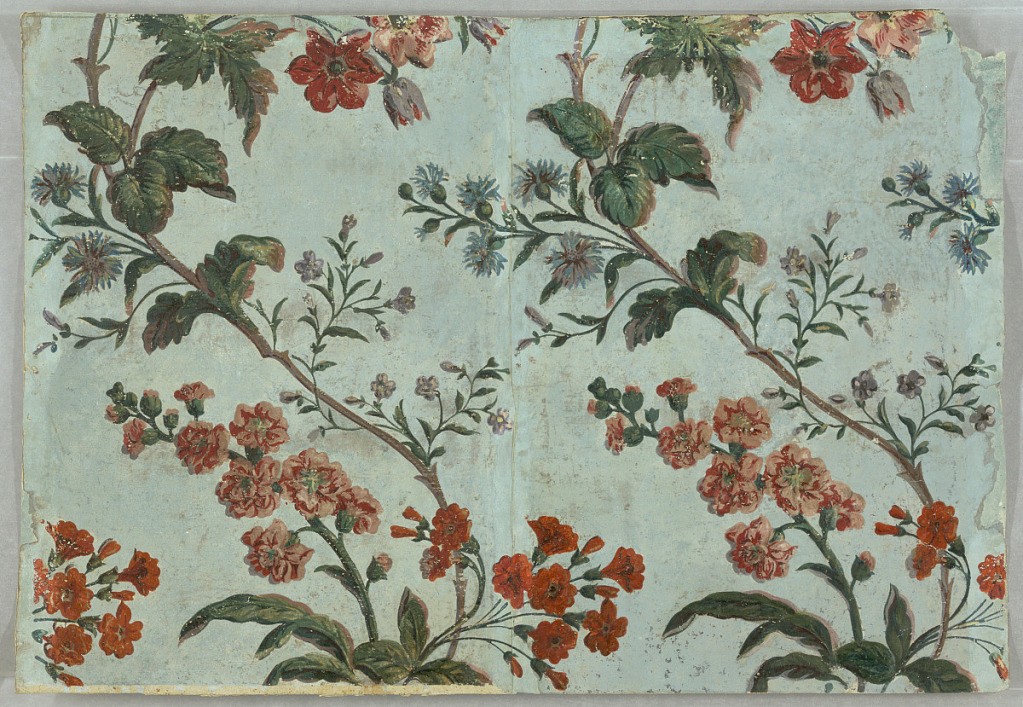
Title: Sidewall - fragment
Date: ca. 1800
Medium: Block-printed on handmade paper, glazed
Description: Horizontal rectangle. Serpentine sprays of flowers and foliage.